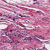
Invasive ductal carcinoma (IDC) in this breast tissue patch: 0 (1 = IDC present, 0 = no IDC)